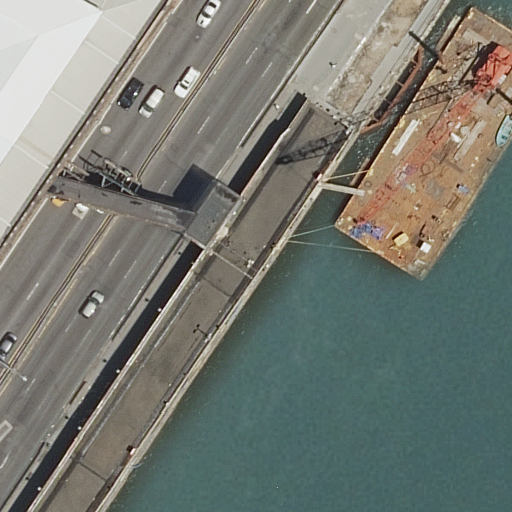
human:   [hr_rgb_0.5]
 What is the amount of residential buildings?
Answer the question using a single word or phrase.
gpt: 4

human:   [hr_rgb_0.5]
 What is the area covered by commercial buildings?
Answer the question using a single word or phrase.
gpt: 0m2

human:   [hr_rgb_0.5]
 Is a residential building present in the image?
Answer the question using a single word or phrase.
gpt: yes

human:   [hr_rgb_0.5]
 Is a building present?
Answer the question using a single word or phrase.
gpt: yes

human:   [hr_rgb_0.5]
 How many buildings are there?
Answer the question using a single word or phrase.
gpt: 4

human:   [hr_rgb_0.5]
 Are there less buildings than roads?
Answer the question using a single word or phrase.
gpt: yes

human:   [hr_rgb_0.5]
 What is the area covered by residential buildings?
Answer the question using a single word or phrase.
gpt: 5334m2

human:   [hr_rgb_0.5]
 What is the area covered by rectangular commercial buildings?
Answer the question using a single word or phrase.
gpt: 0m2

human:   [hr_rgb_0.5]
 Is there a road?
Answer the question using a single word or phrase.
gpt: yes

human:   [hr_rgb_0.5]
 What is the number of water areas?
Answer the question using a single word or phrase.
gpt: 1

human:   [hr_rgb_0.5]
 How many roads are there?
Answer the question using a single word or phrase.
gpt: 7

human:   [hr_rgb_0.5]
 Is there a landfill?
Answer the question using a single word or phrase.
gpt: no

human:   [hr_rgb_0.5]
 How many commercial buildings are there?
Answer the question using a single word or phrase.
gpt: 0

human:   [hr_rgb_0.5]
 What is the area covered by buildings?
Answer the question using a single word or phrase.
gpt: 5334m2

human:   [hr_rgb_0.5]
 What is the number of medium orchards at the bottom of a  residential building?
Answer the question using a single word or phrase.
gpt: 0

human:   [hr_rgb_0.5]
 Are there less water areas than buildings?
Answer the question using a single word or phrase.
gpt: yes

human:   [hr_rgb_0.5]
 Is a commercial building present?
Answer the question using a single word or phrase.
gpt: no

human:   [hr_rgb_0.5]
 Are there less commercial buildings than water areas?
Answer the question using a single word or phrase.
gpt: yes

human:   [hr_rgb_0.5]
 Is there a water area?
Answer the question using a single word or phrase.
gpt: yes

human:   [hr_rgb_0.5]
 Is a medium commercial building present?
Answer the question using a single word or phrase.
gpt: no

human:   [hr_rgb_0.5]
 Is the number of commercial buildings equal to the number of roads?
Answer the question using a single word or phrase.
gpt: no

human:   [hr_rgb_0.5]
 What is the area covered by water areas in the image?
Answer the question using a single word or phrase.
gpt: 4633m2

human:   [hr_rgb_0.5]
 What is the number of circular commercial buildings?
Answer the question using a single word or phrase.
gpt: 0

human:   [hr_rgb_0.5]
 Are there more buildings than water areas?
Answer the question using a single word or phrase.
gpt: yes

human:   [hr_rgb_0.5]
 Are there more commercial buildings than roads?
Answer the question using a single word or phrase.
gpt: no

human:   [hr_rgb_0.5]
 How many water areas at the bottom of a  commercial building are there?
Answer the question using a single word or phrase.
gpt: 0

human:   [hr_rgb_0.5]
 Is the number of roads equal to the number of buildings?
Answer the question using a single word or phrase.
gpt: no

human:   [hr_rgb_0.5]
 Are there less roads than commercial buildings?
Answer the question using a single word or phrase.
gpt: no

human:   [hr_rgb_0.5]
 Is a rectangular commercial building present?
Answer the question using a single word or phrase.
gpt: no

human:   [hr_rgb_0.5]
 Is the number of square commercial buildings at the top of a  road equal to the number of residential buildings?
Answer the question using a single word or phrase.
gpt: no

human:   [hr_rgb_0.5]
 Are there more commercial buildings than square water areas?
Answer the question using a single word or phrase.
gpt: no

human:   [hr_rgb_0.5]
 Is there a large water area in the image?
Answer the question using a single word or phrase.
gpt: yes

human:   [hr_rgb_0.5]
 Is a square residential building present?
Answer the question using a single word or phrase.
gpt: no

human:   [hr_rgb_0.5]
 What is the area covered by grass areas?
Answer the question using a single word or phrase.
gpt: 0m2

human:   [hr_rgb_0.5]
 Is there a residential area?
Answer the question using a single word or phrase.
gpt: no

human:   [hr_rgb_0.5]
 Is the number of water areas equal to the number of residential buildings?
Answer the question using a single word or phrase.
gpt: no

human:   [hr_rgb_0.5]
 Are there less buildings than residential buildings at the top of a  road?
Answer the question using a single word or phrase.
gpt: no

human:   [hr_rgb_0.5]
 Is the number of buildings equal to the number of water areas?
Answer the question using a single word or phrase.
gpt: no

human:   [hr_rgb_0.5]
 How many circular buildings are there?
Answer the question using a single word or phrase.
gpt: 0

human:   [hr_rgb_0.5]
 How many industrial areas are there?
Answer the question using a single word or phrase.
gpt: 0

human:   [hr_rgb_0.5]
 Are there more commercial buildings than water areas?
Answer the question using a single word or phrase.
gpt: no

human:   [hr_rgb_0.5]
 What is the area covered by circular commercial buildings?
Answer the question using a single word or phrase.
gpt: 0m2

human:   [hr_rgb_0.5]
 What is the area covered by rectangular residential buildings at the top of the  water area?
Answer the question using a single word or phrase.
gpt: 745m2

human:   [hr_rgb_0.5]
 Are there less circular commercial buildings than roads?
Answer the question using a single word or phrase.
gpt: yes

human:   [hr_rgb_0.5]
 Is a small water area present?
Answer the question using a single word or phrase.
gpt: no

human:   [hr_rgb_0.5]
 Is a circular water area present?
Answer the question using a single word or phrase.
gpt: no

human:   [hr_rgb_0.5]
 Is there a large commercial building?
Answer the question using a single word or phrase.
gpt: no

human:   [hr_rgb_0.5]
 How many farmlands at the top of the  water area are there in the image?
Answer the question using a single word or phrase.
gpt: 0

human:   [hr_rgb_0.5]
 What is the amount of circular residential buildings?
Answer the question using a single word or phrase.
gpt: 0

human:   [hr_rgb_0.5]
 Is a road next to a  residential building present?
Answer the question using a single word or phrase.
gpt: yes

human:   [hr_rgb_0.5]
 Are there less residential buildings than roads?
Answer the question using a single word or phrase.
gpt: yes

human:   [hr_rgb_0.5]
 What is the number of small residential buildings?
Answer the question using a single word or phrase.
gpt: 0

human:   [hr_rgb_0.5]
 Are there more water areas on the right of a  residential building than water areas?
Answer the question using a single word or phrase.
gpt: no

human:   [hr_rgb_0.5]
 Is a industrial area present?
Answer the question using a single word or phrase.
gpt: no

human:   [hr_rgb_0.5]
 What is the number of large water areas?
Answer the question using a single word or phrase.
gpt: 1

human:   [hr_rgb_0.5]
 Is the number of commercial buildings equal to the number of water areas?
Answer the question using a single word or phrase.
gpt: no

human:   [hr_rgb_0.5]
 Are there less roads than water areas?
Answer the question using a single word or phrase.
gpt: no

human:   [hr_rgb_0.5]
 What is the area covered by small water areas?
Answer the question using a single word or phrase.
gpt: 0m2

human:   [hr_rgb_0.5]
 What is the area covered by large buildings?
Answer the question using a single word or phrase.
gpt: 4941m2

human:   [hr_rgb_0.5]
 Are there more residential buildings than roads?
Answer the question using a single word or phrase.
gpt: no

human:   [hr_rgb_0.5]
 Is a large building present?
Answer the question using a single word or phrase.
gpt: yes

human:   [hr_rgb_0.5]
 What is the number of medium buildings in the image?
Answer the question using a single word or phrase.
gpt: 2

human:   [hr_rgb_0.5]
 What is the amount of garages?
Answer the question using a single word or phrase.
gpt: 0

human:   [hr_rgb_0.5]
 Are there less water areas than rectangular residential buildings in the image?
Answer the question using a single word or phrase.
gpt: yes